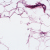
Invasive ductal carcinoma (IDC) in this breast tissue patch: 0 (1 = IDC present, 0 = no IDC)